Question: I have a report where I am using colored boxes to delineate columns. To accomplish this, I've run the boxes from the Group Header all the way down to the Report Footer. Crystal seems to enjoy making the boxes "bleed" up and down the page so that they seem to print wherever they want in the Header and Footer.
I got the idea to use other solid white boxes to control this and it works, when Crystal adds more filler space when "Keep Group Together" is used. For example, when the next group won't fit so is moved to the next page. This space doesn't belong to any actual Report Section. Unfortunately, if I uncheck "Keep Group Together", I get other formatting problems so that's not an option. Any ideas of how I can get this formatting under control?

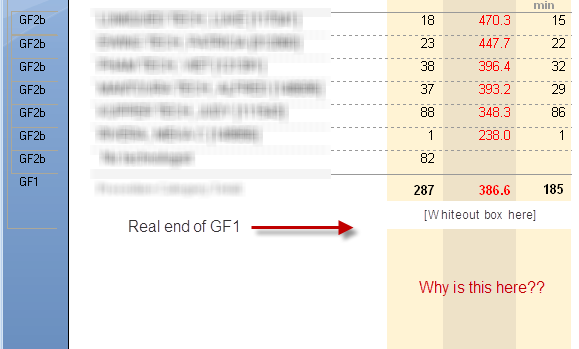
Answer: The solution seems to be to not span the colored columns into the Report Footer section. For some reason, they're fine when spanning groups and details, but as soon as it hits the RF it explodes.
Instead, I just created new colored column boxes and lined them up in the RF separately. It's behaving itself now.